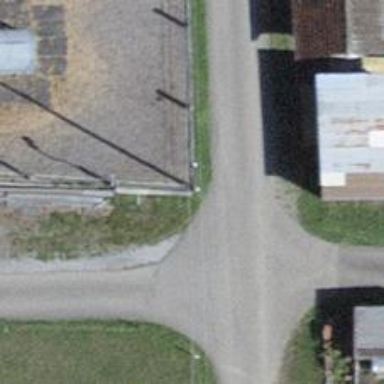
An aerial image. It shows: Utility pole in the area.